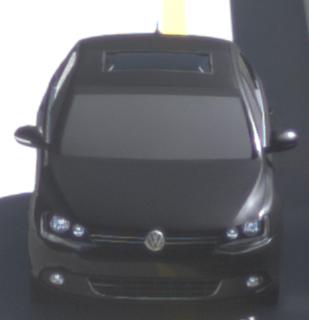
Make: VW
Model: Jetta 1.2 TSI
Detailed model: Jetta (IV)
Model produced from: 2011/01
Model produced until: 2014/08
Doors: 4
Color: black
Road condition: dry road
Daytime: morning or afternoon
Contrast: high contrast